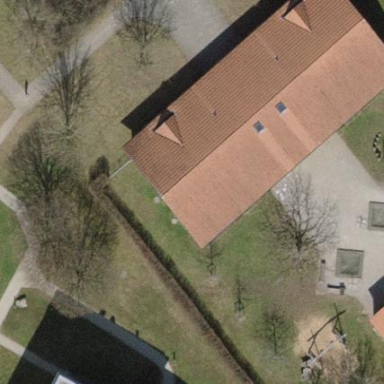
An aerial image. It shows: Kindergarten building.